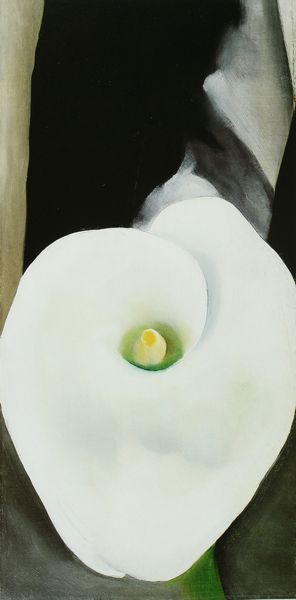
Titel: Lily - White with Black
Künstler: Georgia O'Keeffe
Institution: Im Besitz der Künstlerin
Schlagwörter: weiß, gelb, grün, blume, grau, schwarz, blüte, kelch, stempel, calla, orchidee, o'eeffe, o´keeffe, georgia o'eeffe, amaryllis, georgia o´keefe, georgie o´keeffe, o´klee